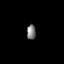
Tissue: prostate
Cell type: T cells
Senescence score: 0.2983
Nuclear area (px): 131
Mean DAPI intensity: 125.771